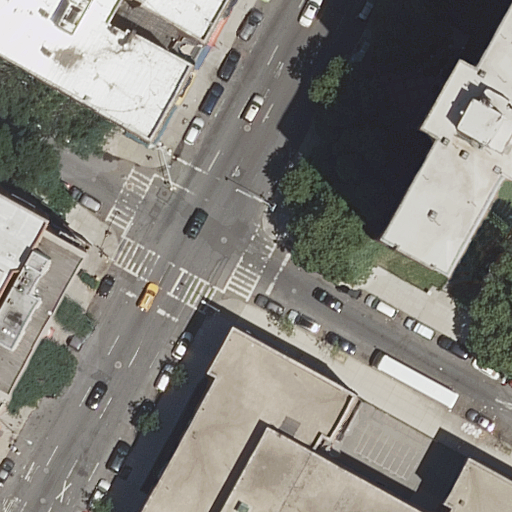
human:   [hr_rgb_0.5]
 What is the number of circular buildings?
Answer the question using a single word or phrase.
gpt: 0

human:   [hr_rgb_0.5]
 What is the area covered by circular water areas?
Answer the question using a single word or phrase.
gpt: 0m2

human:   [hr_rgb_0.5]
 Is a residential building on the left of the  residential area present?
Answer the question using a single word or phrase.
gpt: yes

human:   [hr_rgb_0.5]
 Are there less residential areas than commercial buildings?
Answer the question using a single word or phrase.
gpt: no

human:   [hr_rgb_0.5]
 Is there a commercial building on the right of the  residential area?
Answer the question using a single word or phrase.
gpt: no

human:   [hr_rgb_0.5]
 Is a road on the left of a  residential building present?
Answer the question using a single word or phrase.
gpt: yes

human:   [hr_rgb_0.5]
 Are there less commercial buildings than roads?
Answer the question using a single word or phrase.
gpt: yes

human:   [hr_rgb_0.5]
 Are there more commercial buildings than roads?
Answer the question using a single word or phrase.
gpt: no

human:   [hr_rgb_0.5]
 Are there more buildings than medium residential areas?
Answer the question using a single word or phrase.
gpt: yes

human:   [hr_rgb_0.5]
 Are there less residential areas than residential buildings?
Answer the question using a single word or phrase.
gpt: yes

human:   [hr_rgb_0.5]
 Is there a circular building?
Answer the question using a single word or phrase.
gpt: no

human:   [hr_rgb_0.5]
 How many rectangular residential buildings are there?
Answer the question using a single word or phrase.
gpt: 2

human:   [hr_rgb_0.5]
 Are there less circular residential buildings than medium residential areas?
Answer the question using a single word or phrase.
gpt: yes

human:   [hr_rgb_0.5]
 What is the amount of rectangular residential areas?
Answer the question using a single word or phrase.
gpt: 1

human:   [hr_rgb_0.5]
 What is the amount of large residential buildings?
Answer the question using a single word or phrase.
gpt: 2

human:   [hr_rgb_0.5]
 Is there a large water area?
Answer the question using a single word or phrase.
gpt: no

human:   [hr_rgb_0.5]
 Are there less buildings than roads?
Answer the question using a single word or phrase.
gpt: no

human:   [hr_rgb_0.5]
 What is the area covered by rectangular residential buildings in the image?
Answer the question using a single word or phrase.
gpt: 394m2

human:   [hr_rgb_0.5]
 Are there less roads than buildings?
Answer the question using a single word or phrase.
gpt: no

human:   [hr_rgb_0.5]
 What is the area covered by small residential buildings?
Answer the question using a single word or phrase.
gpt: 0m2

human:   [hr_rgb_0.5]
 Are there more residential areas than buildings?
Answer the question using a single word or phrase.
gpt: no

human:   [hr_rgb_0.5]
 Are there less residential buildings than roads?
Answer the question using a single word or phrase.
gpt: yes

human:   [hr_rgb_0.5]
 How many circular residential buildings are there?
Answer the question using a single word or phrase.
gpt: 0

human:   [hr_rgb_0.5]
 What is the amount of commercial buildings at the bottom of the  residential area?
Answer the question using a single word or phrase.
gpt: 0

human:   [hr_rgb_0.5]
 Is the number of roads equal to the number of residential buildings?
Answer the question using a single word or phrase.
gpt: no

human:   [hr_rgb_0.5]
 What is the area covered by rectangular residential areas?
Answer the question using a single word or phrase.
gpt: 362m2

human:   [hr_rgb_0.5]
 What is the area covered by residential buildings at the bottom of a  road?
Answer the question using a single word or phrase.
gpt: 394m2

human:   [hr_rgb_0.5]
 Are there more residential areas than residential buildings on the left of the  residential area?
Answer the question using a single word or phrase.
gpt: no

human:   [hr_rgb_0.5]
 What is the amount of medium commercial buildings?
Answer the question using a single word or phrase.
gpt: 0

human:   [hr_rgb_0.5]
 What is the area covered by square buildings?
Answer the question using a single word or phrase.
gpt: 0m2

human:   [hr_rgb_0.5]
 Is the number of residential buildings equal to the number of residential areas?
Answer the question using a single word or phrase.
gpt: no

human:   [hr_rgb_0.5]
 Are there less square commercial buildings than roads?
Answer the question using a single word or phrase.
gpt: yes

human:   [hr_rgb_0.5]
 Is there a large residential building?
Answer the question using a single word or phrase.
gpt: yes

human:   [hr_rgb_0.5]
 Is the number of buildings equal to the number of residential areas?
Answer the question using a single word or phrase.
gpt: no

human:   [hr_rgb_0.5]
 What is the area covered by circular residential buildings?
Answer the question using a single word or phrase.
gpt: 0m2

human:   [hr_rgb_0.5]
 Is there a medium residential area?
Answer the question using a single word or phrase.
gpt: yes